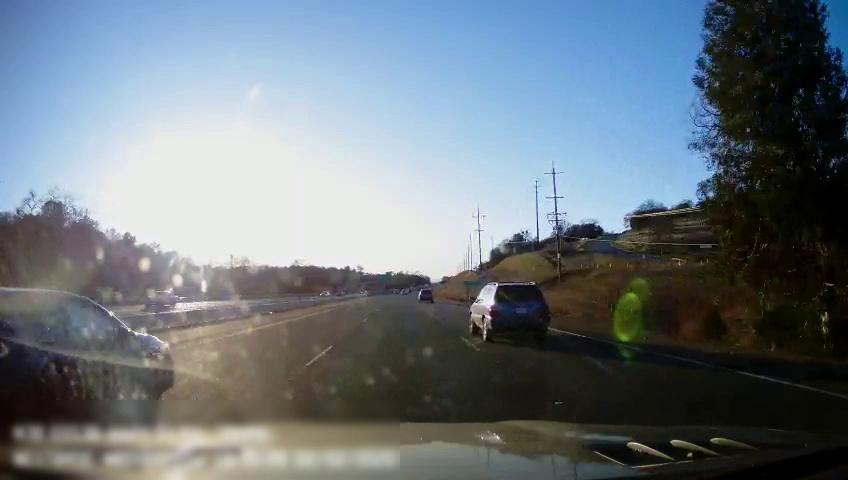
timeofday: Day
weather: Sunny
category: Drivable Space
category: Drivable Space
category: Vehicles | Car
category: Vehicles | Car
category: Vehicles | Car
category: Vehicles | Truck
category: Lanes | Alternate Lane
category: Lanes | Current Lane
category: Lanes | Current Lane
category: Lanes | Alternate Lane